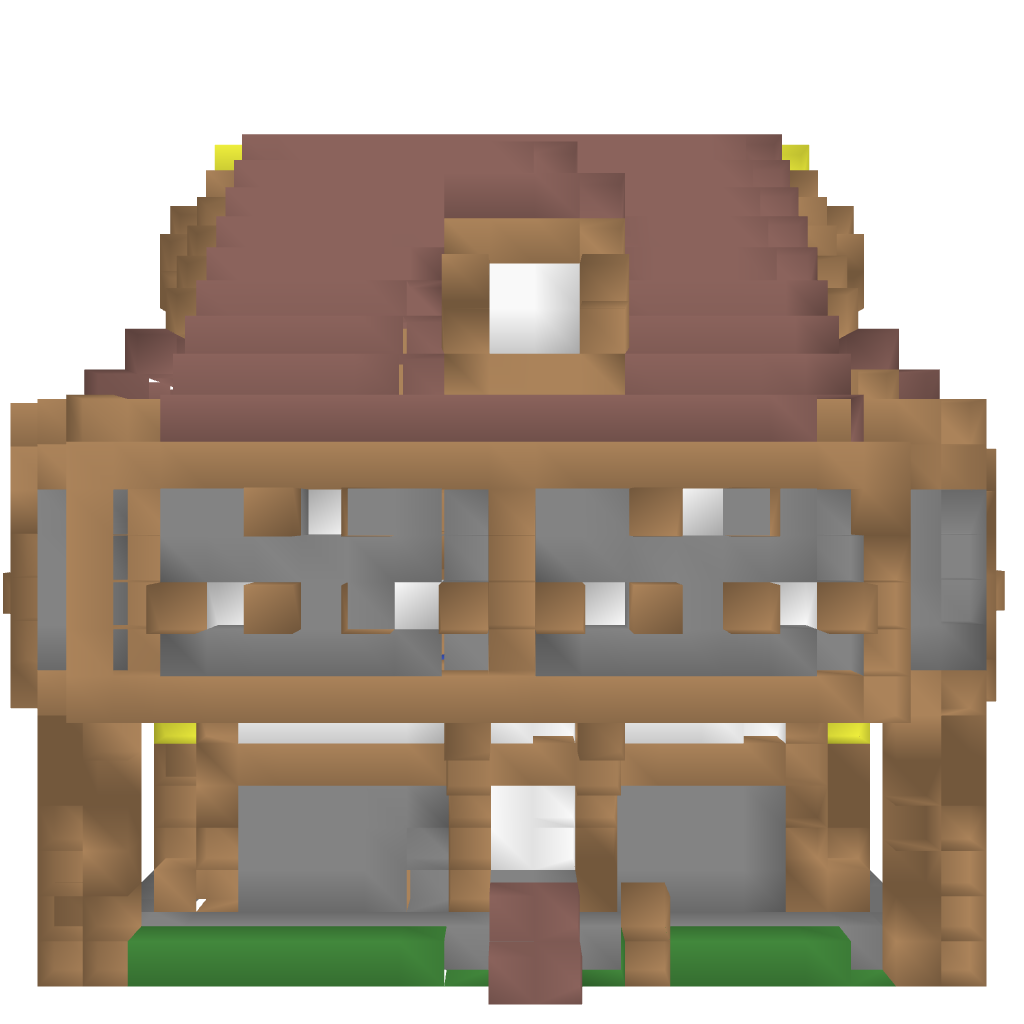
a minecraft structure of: RedHouse404 good quality